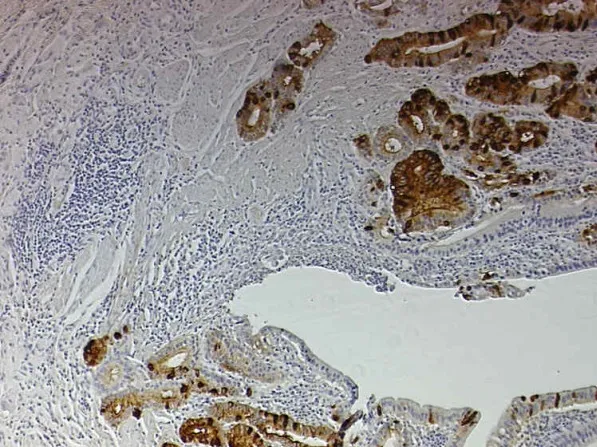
Strong immunoreactivity for Chromogranin A of carcinoid tumor infiltrating the muscular layer of the intestinal wall is clearly evident. The deep ulcer of CD is also present. (Magnification: x25; Chromogen diaminobenzidine).
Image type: pathology (immunostaining)